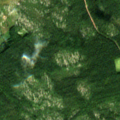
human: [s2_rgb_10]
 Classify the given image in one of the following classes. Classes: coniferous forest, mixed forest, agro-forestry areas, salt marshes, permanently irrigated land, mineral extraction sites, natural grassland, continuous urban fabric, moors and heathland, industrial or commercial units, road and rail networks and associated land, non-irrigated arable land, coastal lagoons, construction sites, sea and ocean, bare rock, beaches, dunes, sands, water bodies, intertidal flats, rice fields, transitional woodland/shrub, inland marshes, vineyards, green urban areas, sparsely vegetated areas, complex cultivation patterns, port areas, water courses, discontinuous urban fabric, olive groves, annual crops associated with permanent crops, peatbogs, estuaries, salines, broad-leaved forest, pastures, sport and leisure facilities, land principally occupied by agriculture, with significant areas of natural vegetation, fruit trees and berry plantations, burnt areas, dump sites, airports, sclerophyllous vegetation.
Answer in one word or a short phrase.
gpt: non-irrigated arable land, coniferous forest, mixed forest, transitional woodland/shrub